Question: I have a strange problem in edx devstack. When I am running devstack after paver command on my localhost then I am not able to get anything on the screen once the browser screen come to loading state.
Then after a lot of time nothing is being displayed on the screen and I can see some warnings in the logs which I have attached with this que.
I have commented that code which are causing the warning message.
But after commenting warnings have gone but nothing has changed the browser again goes in loading mode and nothing happens on the screen after hitting to localhost URL,it just go in to the loading mode and nothing is being displayed.
I have also tried to run the openedx in firefox but in fore fox the links and everythings are coming but they are coming with out any style and design for the edx. I have attached a screenshot for the same.

Please help me with this issue as I am not able to figure out what to do.
P.S. I have re-installed the whole stack using virtual box, but nothing has worked for me.
Thank you very much in advance.
'''
Development server is running at http://0.0.0.0:8000/
Quit the server with CONTROL-C.
2015-03-29 05:16:58,318 WARNING 2092 [edxmako.shortcuts] shortcuts.py:56 - Cannot find corresponding link for name: JOBS
2015-03-29 05:16:58,319 WARNING 2092 [edxmako.shortcuts] shortcuts.py:56 - Cannot find corresponding link for name: JOBS
2015-03-29 05:16:58,321 WARNING 2092 [edxmako.shortcuts] shortcuts.py:56 - Cannot find corresponding link for name: NEWS
2015-03-29 05:16:58,323 WARNING 2092 [edxmako.shortcuts] shortcuts.py:56 - Cannot find corresponding link for name: NEWS
2015-03-29 05:16:59,991 INFO 2092 [django_comment_client.utils] utils.py:344 - 3 queries run, total 0.003 seconds
[29/Mar/2015 05:16:59] "GET / HTTP/1.1" 200 30740
2015-03-29 05:17:11,453 INFO 2092 [django_comment_client.utils] utils.py:344 - 1 queries run, total 0.001 seconds
[29/Mar/2015 05:17:11] "GET / HTTP/1.1" 200 30700
2015-03-29 05:17:11,458 INFO 2092 [django_comment_client.utils] utils.py:344 - 1 queries run, total 0.0 seconds
[29/Mar/2015 05:17:11] "GET / HTTP/1.1" 200 30700
[29/Mar/2015 05:18:31] "GET /static/css/vendor/font-awesome.css HTTP/1.1" 200 28835
[29/Mar/2015 05:18:31] "GET /static/css/vendor/jquery.qtip.min.css HTTP/1.1" <PHONE>
2015-03-29 05:18:31,573 INFO 2092 [django_comment_client.utils] utils.py:344 - 1 queries run, total 0.0 seconds
CONTINUE....
'''
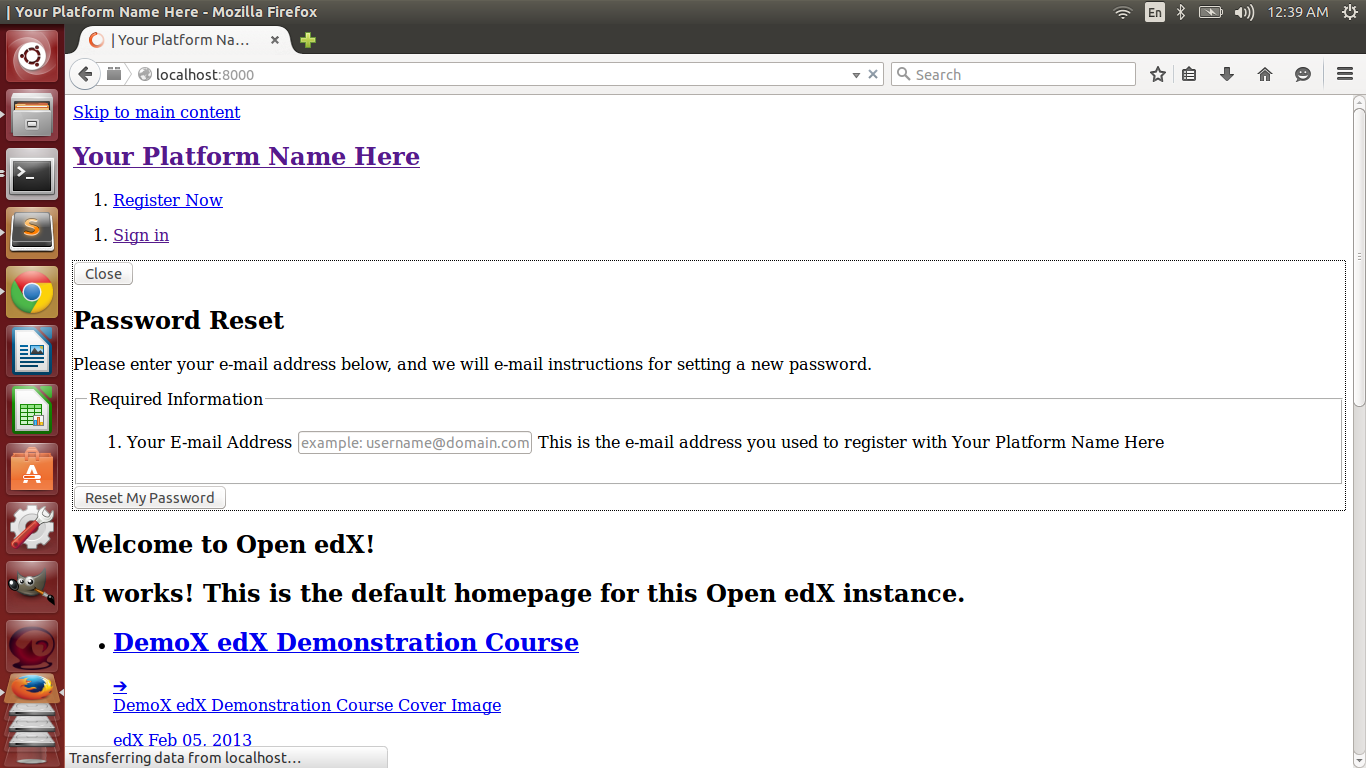
Answer: Hi Guys after I posted on google group I finally got the answer. I feel like I should post this answer on stackoverflow so it is convenient for people who got stuck in their development.
1) From the screen shot it seems it is a permission issue. Give correct permission for edx-platform and themes folder if you are using any. Then try restarting the LMS and CMS and reload the page.
2) If you are able to load CMS page and LMS showing blank, may be mongodb is not running.
If swap is full, create new swap file, follow the instruction in the below link blindly.
<URL>
Then try restarting mongodb, you can try restarting the system once.